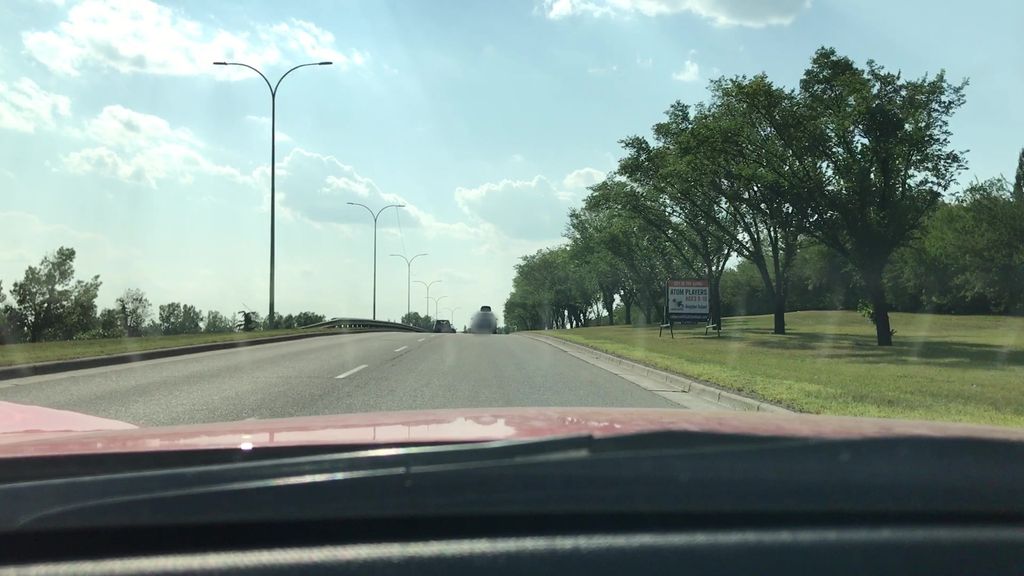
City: calgary